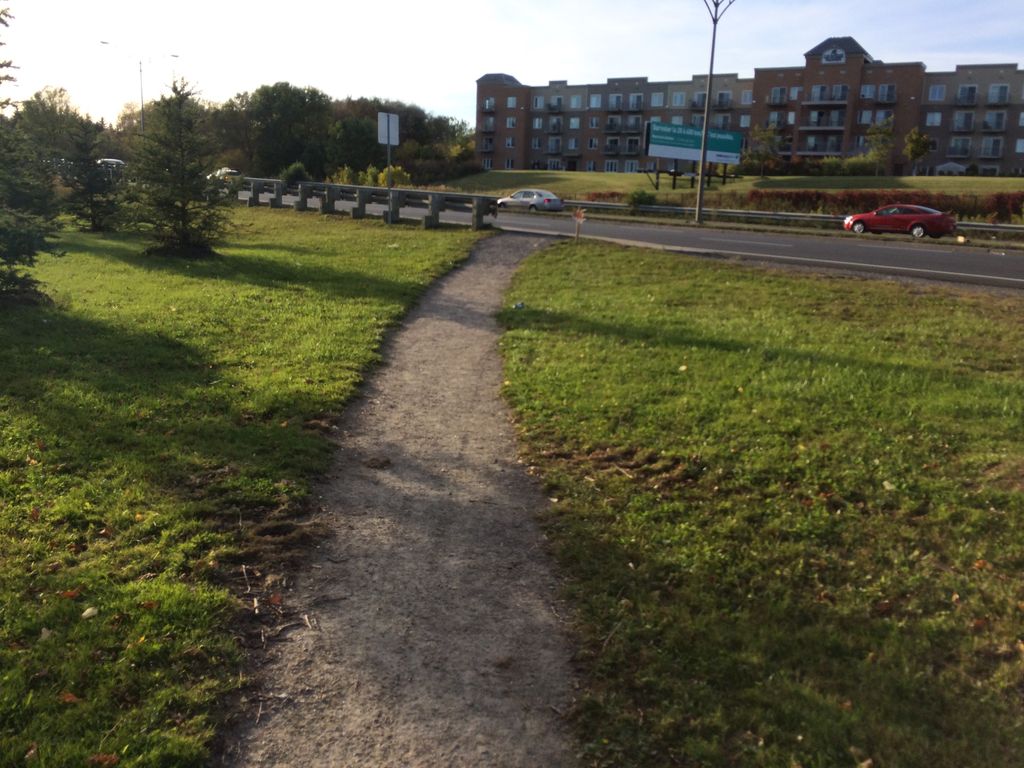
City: quebec_city